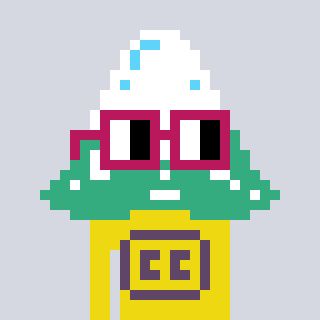
a pixel art character with square dark red glasses, a snowy mountain-shaped head and a yellow-colored body on a cool background